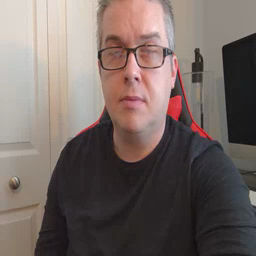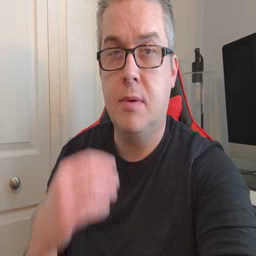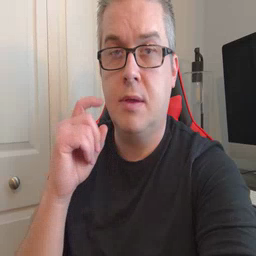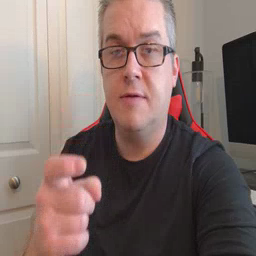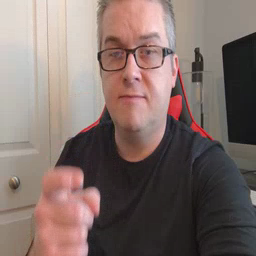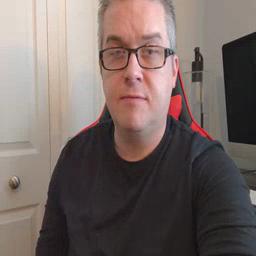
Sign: gift